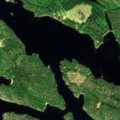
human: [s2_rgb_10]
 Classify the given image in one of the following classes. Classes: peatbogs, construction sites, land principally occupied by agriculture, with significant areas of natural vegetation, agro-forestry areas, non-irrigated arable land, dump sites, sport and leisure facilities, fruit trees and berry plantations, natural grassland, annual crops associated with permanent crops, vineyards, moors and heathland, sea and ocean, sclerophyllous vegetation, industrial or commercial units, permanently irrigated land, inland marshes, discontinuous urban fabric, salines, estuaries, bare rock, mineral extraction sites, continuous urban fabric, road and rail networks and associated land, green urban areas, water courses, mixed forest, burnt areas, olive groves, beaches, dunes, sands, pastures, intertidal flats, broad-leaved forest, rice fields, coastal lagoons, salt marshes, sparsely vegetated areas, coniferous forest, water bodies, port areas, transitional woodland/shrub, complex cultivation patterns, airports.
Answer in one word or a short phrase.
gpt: coniferous forest, mixed forest, water bodies